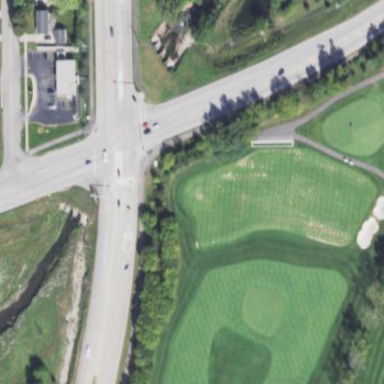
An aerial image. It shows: Grassy area used as driving range for golf.